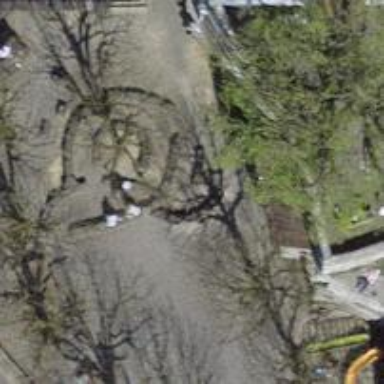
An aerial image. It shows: Playground with gravel surface.